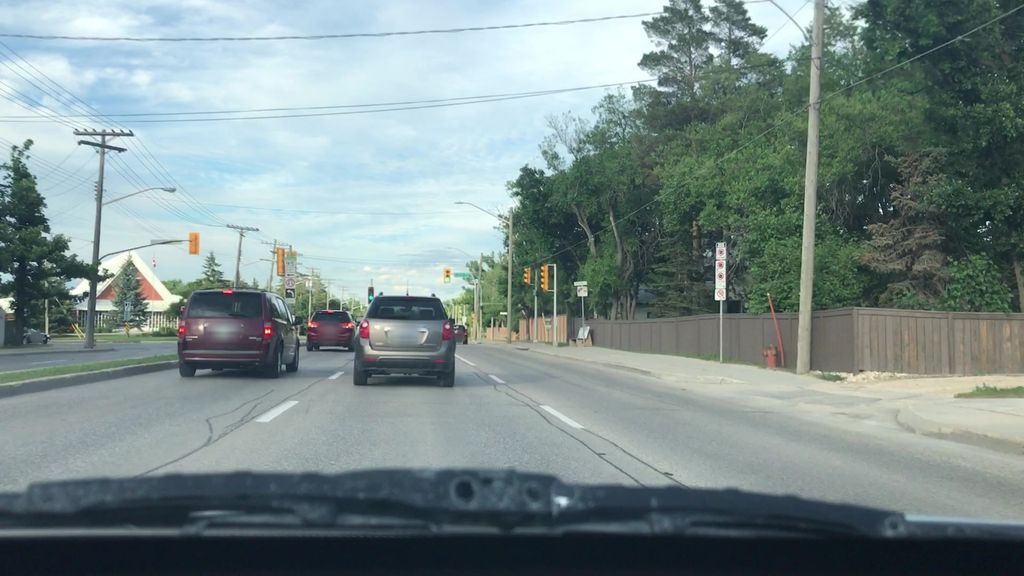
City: winnipeg